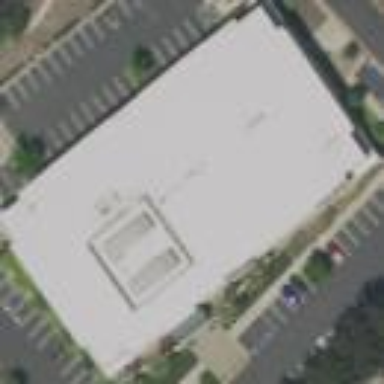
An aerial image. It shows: Commercial building.